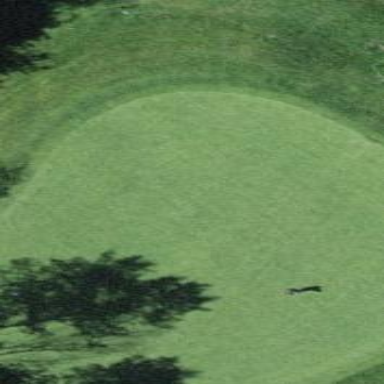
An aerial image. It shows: Green golf area with grass land use.